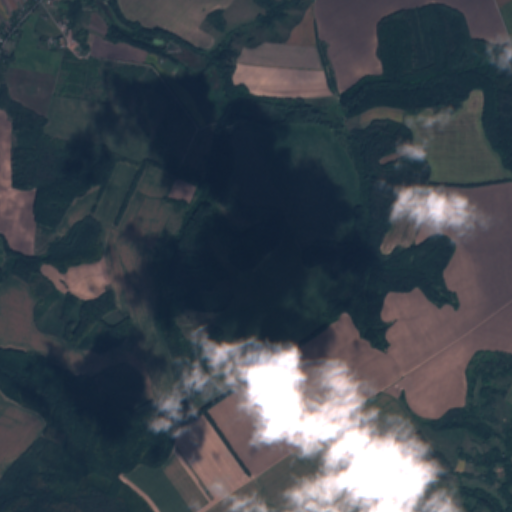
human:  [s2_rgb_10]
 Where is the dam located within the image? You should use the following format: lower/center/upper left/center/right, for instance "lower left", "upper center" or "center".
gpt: The dam is located in the upper left of the image.
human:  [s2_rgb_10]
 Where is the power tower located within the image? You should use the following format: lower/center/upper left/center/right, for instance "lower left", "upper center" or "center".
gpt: The power tower is located in the upper left of the image.
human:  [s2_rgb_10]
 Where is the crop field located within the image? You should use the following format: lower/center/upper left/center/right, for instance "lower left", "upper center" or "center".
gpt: There is no crop field in the image.